Interaction volume radius: 5 \u00c5
Interaction volume height: 10 \u00c5
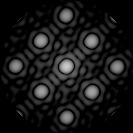
Disorder parameter: 0.01395